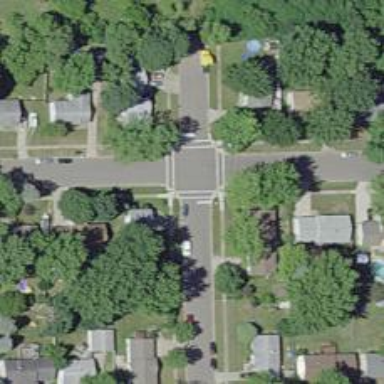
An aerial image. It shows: Marked crossing on the road.